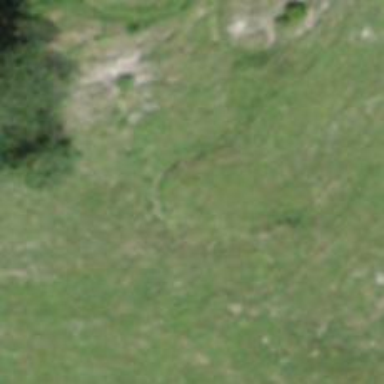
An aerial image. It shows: Path covered in grass.